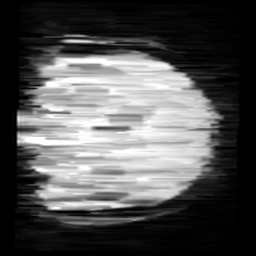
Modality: minIP
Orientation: coronal
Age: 9
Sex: male
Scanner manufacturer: siemens
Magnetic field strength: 3 T
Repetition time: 0.027 s
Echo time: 0.02 s